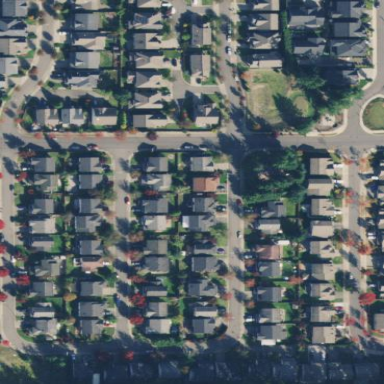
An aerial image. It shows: Residential neighbourhood.